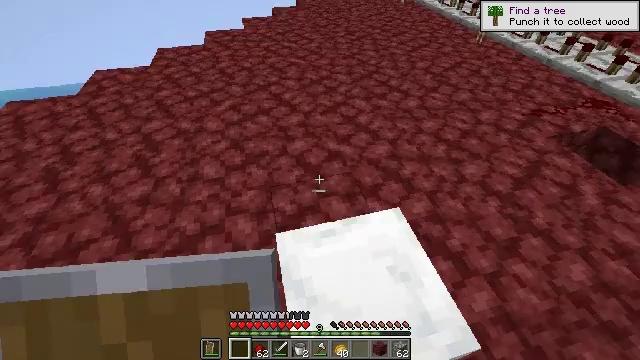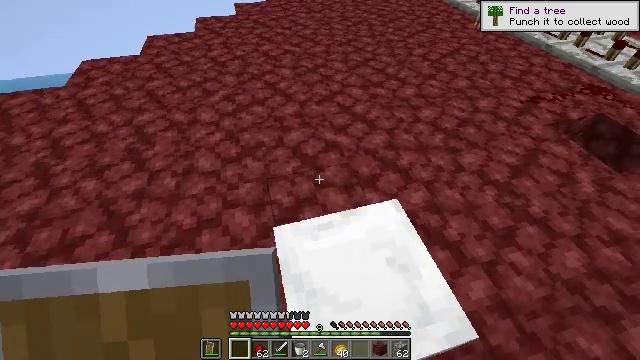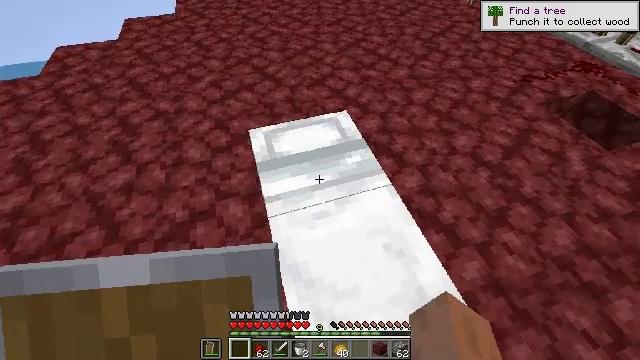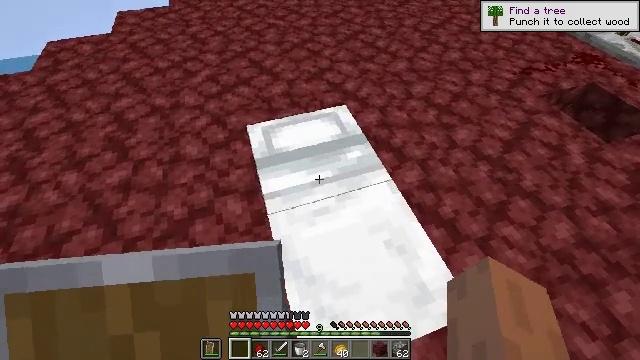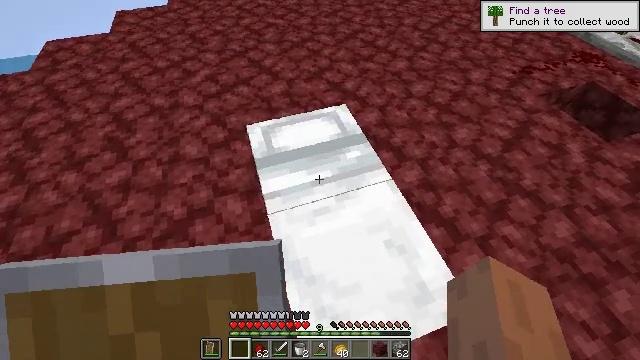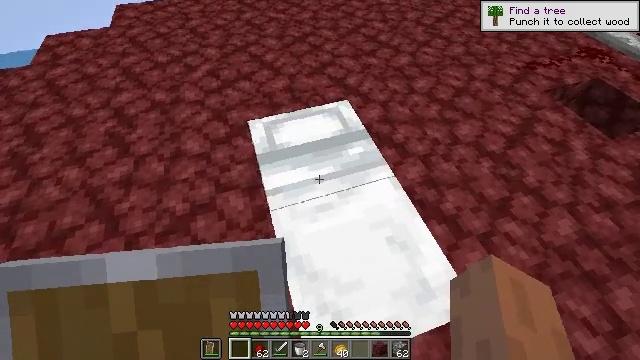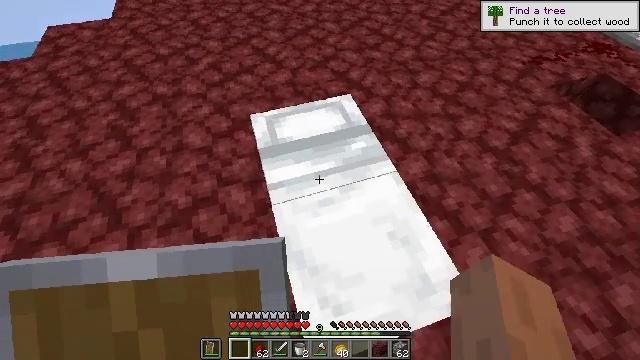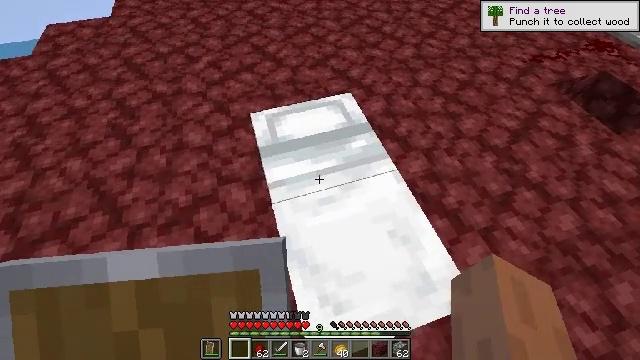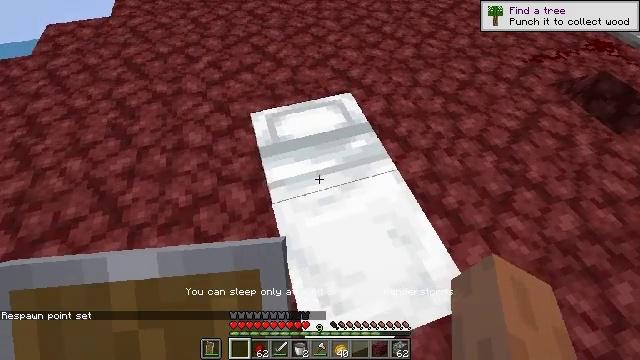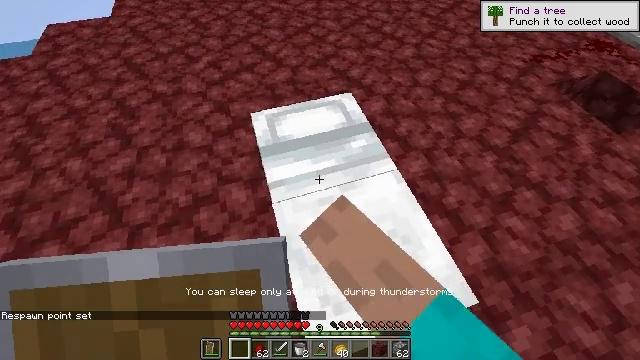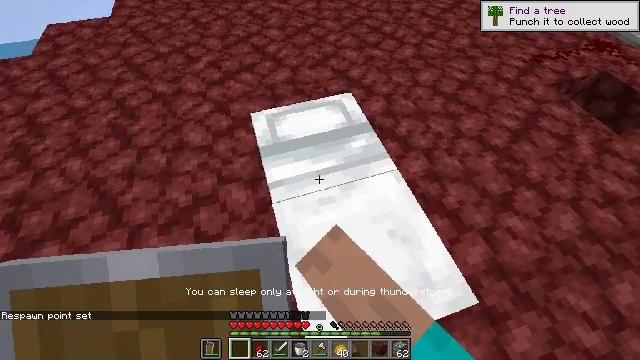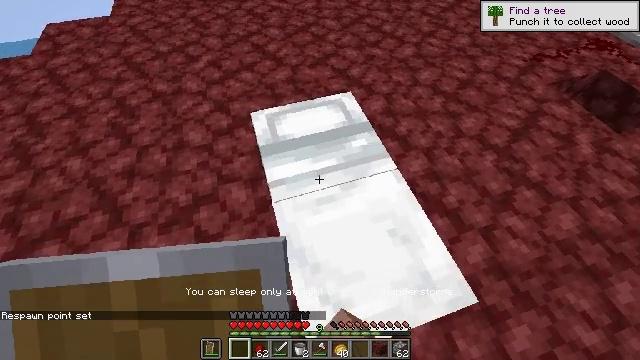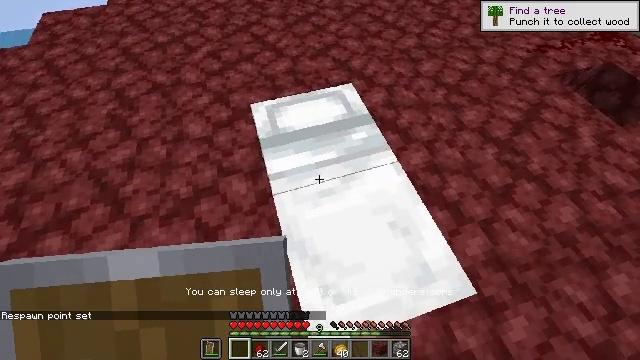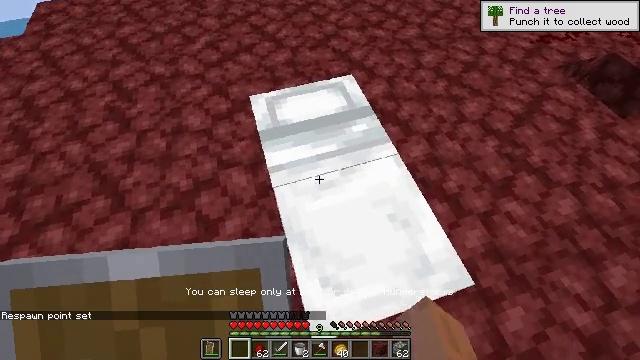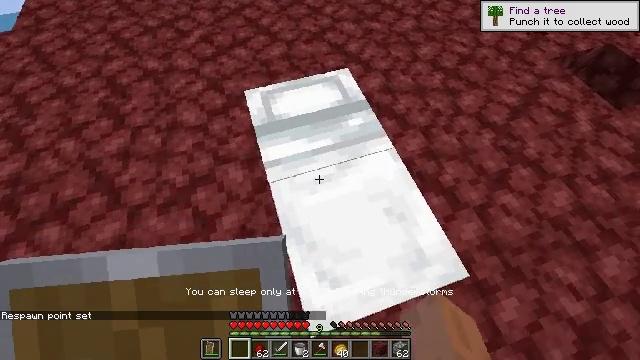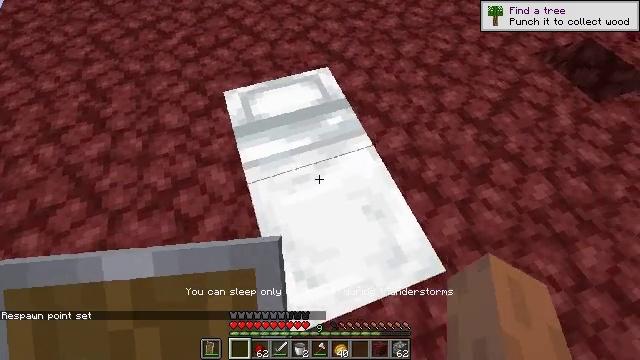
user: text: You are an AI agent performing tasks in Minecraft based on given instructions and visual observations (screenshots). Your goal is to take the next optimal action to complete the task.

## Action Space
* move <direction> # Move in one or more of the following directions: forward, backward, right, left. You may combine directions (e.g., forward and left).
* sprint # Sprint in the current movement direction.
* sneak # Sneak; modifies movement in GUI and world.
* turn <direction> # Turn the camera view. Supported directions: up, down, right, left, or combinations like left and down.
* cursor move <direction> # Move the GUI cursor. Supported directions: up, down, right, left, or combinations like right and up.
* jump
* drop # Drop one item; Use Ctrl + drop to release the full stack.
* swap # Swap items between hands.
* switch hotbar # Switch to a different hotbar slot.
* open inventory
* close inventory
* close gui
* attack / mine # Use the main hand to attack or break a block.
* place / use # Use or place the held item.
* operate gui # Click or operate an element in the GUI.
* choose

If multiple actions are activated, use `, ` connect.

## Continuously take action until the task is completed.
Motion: motion action
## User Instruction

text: Retrieve the lever from the wall.
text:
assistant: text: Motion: turn right and down
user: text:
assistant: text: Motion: turn right and down
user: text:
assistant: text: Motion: turn down, use / place
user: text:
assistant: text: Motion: use / place
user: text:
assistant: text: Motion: no_op
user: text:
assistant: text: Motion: turn down
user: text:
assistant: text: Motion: no_op
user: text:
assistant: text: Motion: no_op
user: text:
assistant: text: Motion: no_op
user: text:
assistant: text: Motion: no_op
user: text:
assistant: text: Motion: no_op
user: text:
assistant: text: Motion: turn down
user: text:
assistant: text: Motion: turn down
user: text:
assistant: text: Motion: move right, turn down
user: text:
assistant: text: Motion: move right, turn right
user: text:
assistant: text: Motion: move forward and move right, turn right and up
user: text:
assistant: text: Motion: move forward and move right, turn right and up
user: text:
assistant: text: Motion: move forward and move right, turn right and up
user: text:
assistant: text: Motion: move forward and move right, turn right and up
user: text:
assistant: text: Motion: move forward, turn right
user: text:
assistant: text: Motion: move forward, turn right
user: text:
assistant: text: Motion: move forward, turn right
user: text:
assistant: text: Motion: move forward, turn right
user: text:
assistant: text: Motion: move forward, turn right and down
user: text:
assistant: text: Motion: move forward, turn left
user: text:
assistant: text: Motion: move forward, turn left and down
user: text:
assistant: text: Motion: move forward, turn down
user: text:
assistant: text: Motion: move forward, turn down
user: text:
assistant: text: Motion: move forward, turn down
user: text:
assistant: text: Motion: move forward, turn down